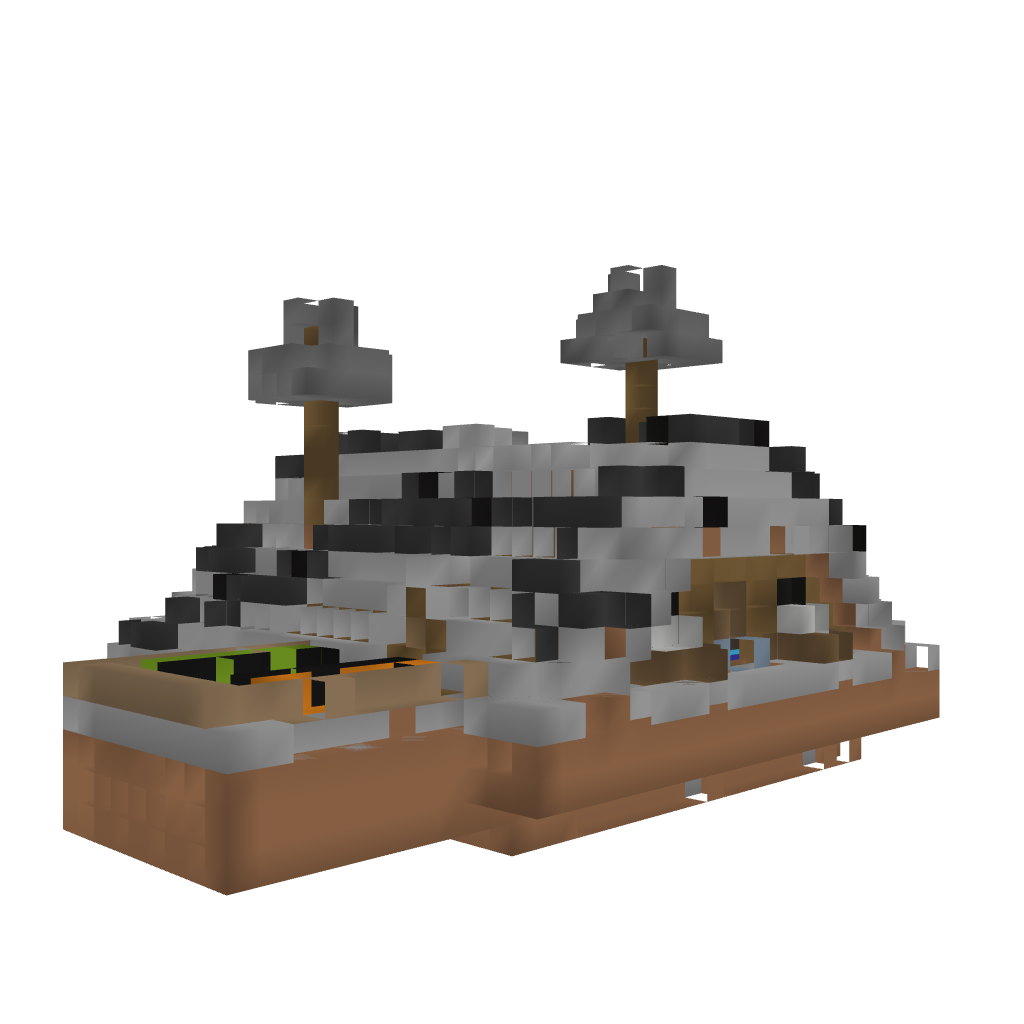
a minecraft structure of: Hobbit House w/ secret room